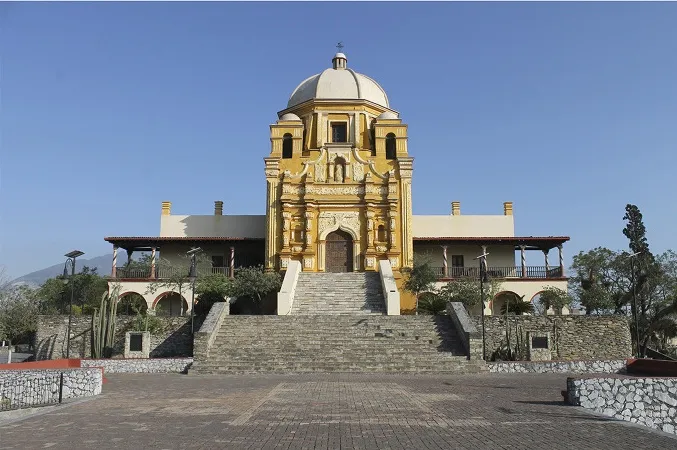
Frontal view of the Regional Museum of Nuevo Leon Obispado, Monterrey, Mexico.
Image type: medical_photograph (skin_photograph)